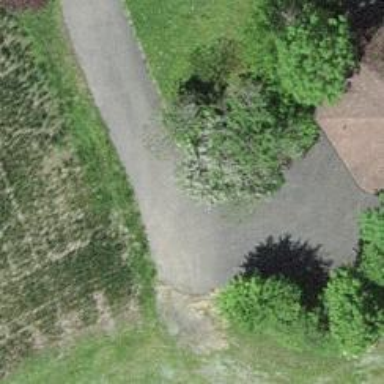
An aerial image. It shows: Paved driveway serving as service road.